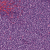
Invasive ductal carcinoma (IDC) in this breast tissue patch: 1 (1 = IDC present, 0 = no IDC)